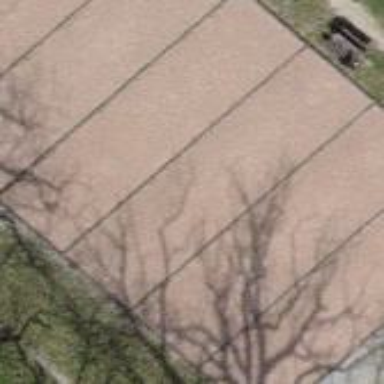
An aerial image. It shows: Gravel pitch used for playing boules.